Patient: sex F, age 75
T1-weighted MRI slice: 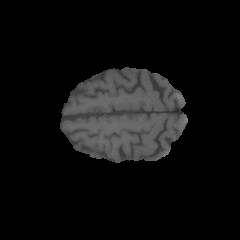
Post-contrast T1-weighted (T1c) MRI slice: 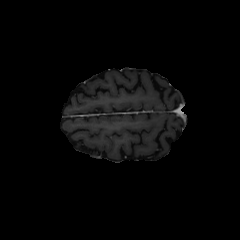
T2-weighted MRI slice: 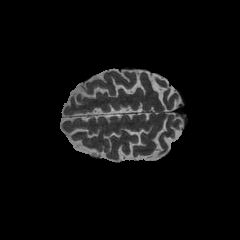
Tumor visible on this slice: no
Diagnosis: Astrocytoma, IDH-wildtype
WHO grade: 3